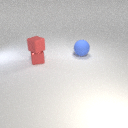
small red metal cube to the left of large blue rubber sphere